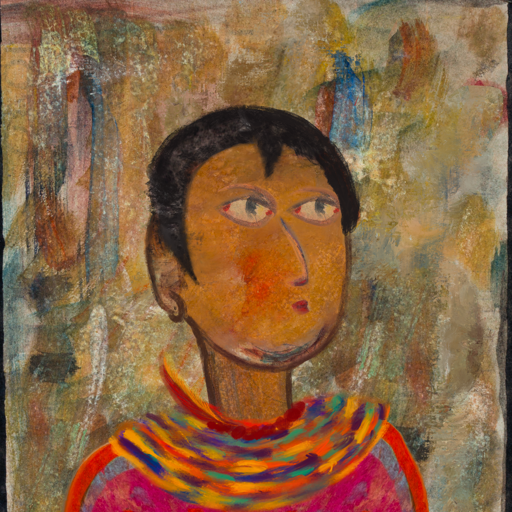
Background: Pipe, Head And Neck Side: Pipe, Face Side: GypsyMother, Bust: Sisters, Hair Side: Roy_Bahadur, Head Accessory: Blank, Second Necklace: An_Impression_2, Necklace: Pipe, Baby: Blank